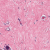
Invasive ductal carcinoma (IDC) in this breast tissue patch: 0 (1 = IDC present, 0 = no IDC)